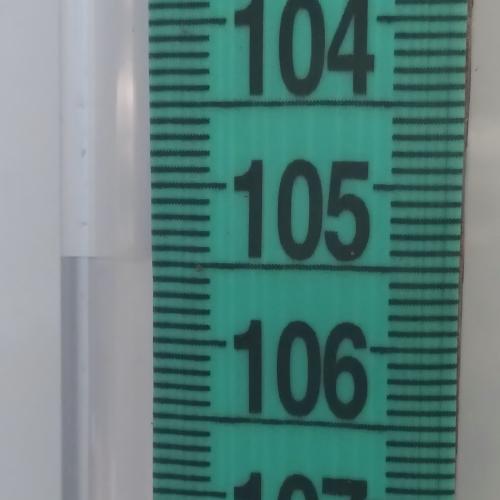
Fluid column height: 105.5 cm